Question: Game Rule: Clicking a light toggles itself and its adjacent (up, down, left, right) lights. What is the minimum number of clicks required to turn off all the lights?
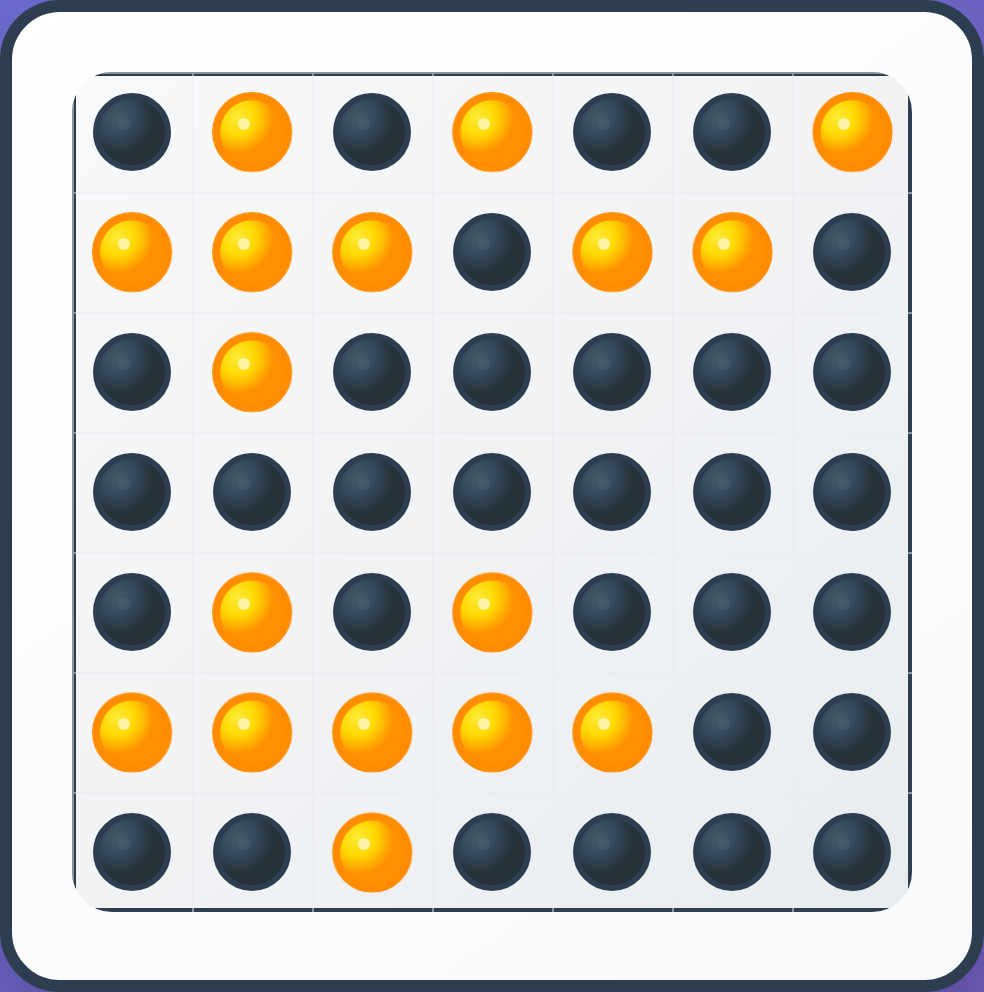
Answer: 6